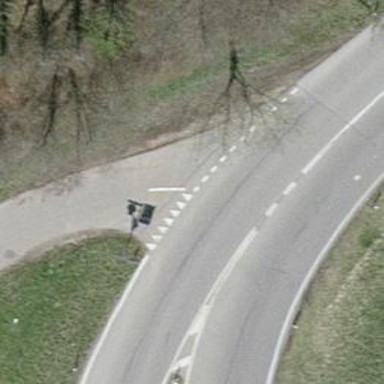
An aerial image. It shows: Road with "give way" sign.